Frequency: 65000
Velocity: 0,2015
Power: 19,1
Pulse duration: 0,0000001
Pass count: 1
Magnification: 10
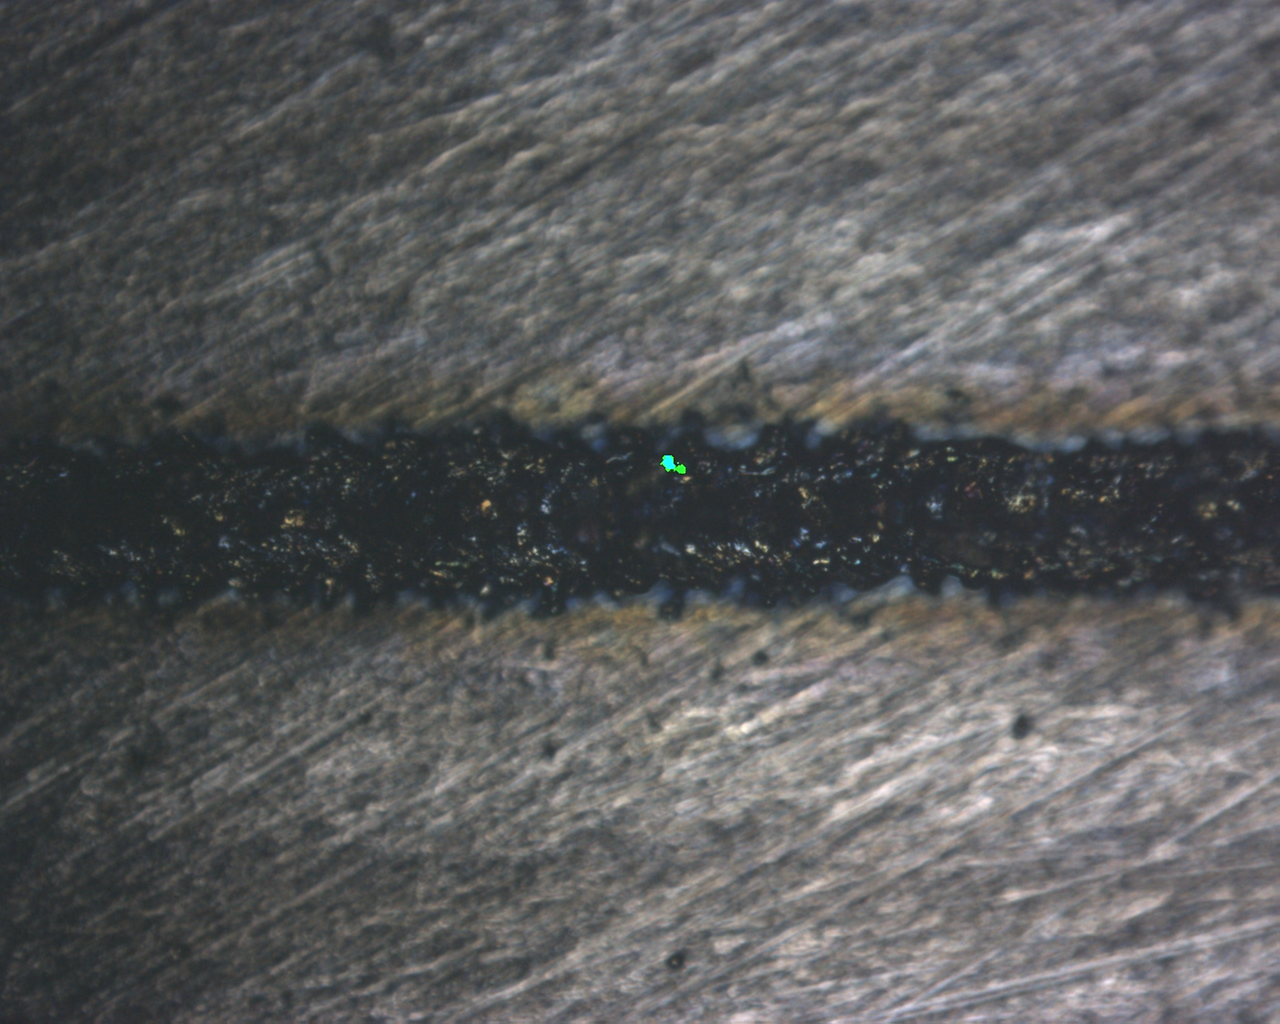
Measured width: 149.677
Other width: 45.898